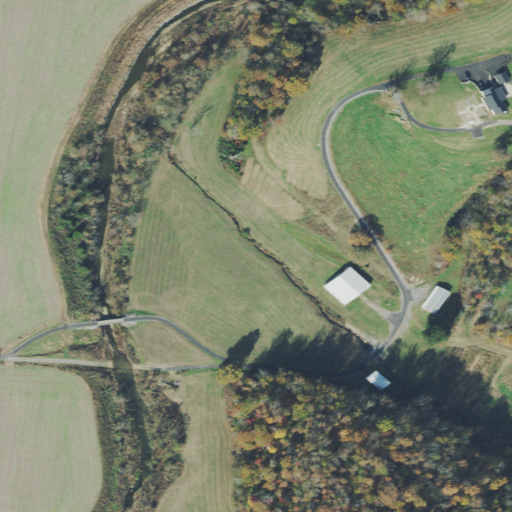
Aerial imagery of valley in Tennessee named Stillhouse Hollow containing pasture, deciduous forest, cultivated crops, mixed forest, medium intensity development, open development, and low intensity development